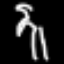
Label: palm tree